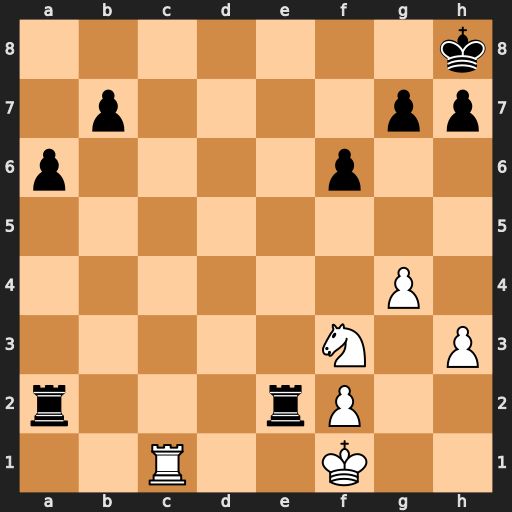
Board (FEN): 7k/1p4pp/p4p2/8/6P1/5N1P/r3rP2/2R2K2
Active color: w
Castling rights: -
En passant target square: -
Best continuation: Rc8+ Re8 Rxe8#